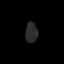
Tissue: lung
Cell type: Epithelial cells
Senescence score: 0.2392
Nuclear area (px): 240
Mean DAPI intensity: 42.533